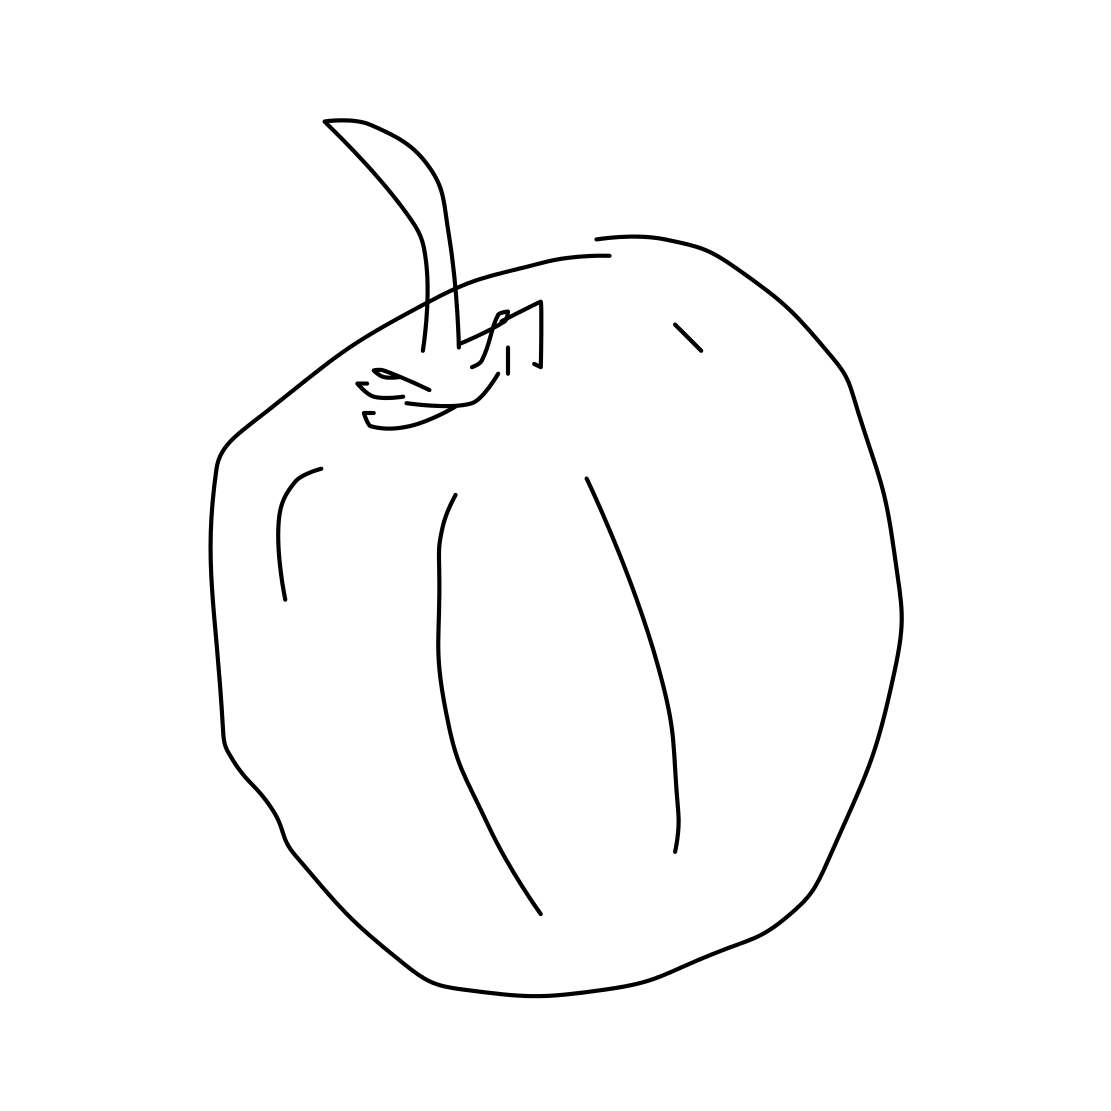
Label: tomato